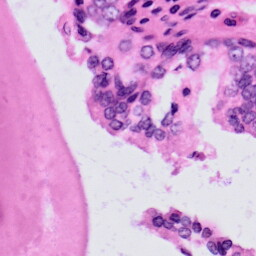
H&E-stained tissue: Prostate